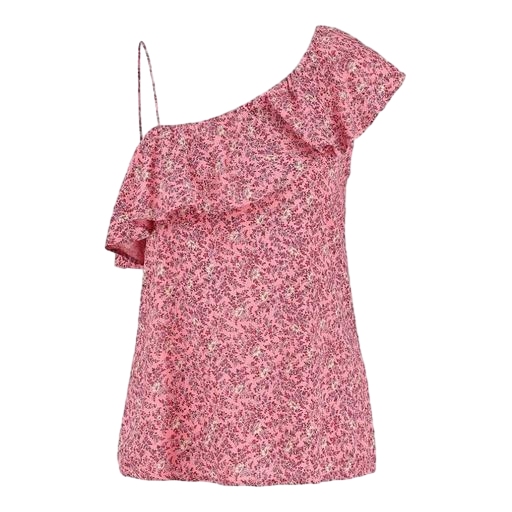
pink floral-print top, pink printed cold shoulder blouse, pink hustle one-shoulder top, white background